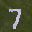
Label: 7